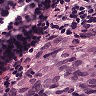
Metastatic tissue present: yes